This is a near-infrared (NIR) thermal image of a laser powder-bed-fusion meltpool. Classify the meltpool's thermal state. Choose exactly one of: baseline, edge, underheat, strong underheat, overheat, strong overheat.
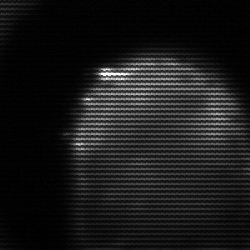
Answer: edge